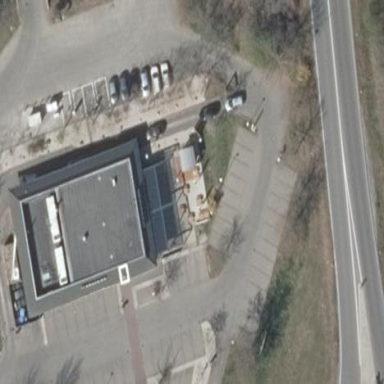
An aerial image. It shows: Fast food restaurant located in building.